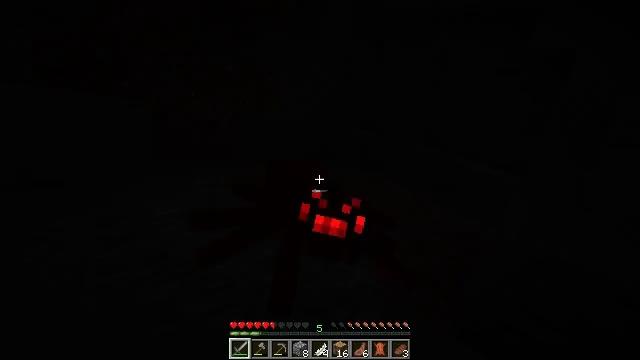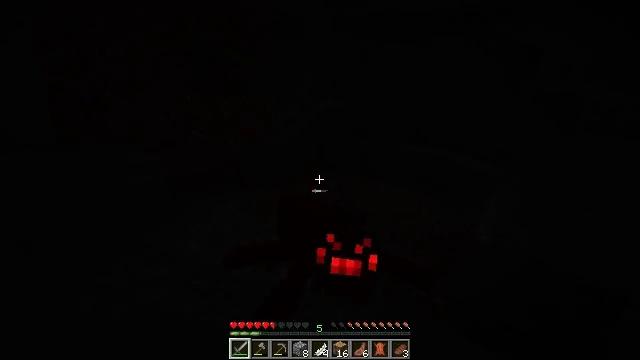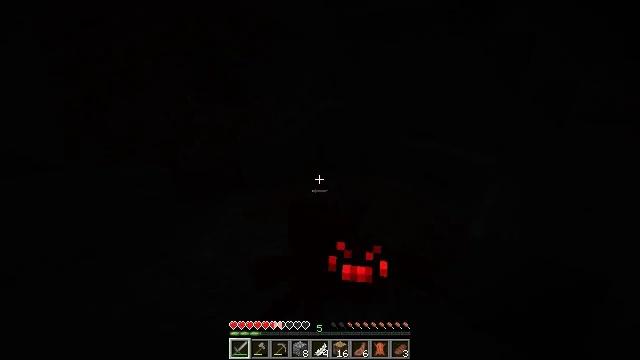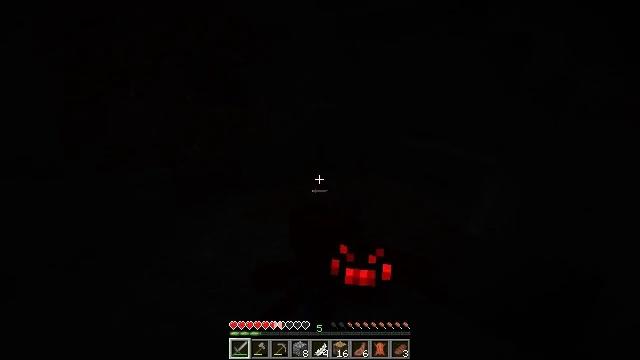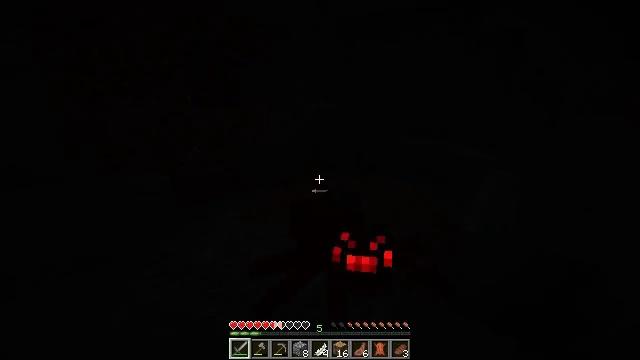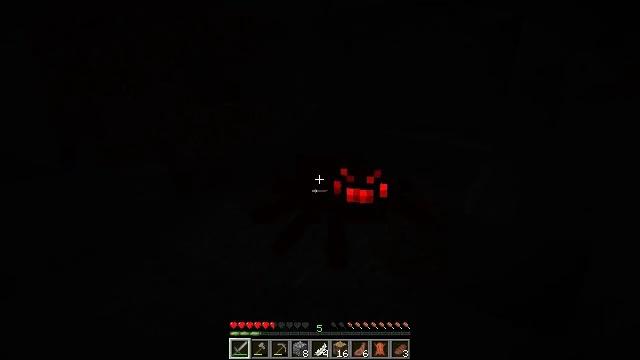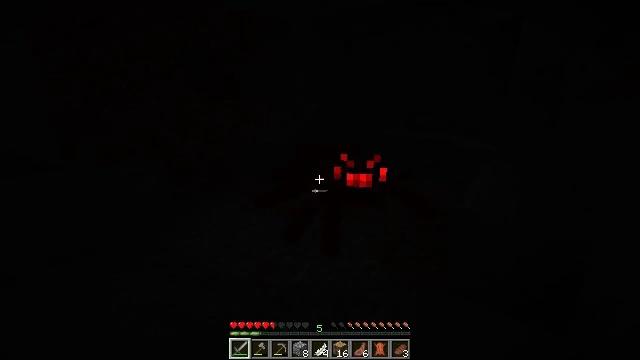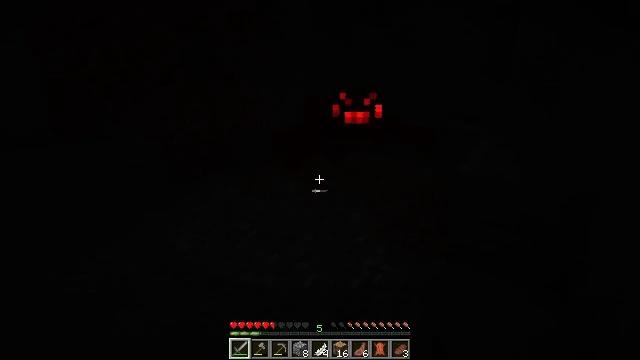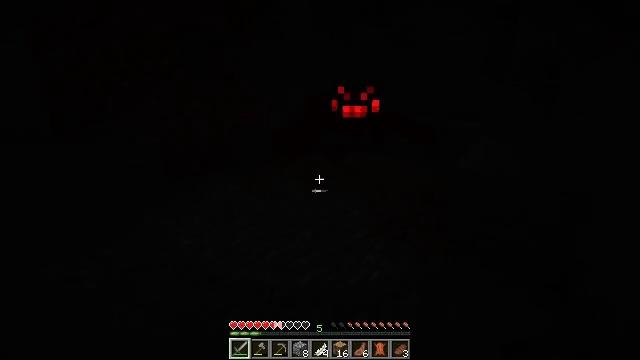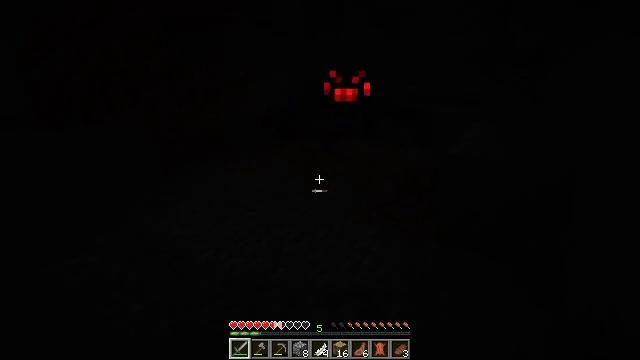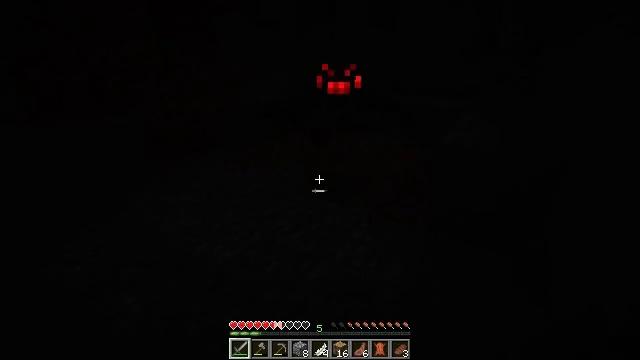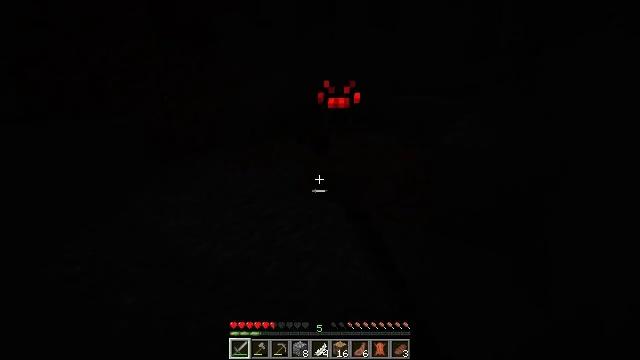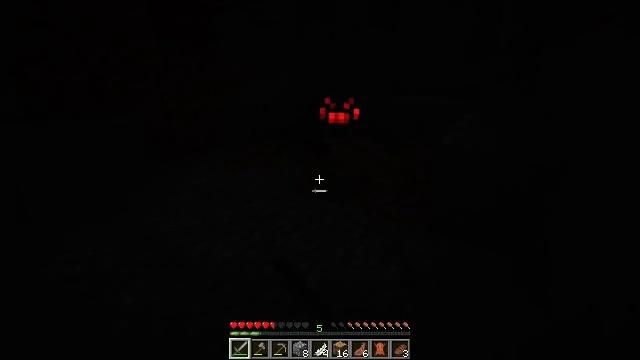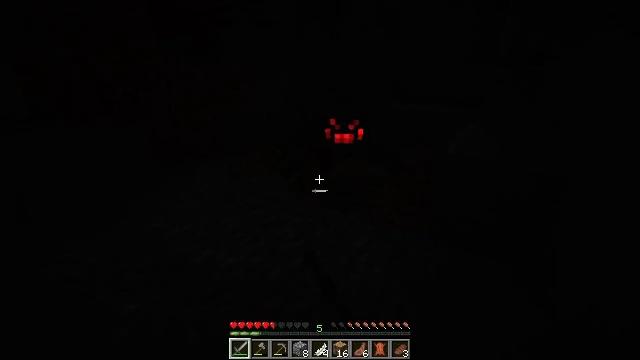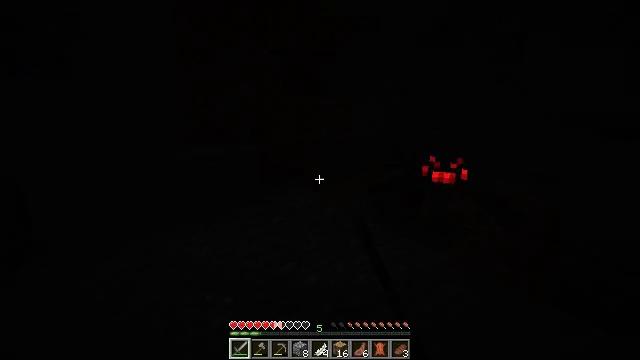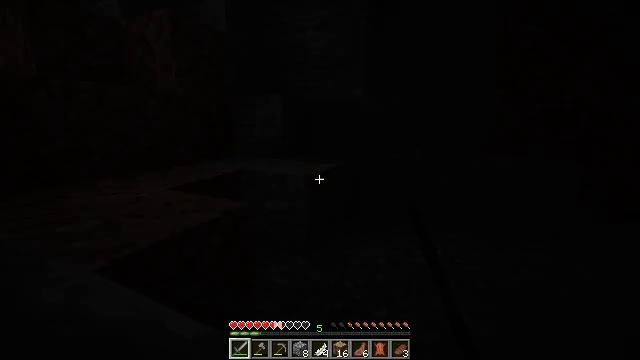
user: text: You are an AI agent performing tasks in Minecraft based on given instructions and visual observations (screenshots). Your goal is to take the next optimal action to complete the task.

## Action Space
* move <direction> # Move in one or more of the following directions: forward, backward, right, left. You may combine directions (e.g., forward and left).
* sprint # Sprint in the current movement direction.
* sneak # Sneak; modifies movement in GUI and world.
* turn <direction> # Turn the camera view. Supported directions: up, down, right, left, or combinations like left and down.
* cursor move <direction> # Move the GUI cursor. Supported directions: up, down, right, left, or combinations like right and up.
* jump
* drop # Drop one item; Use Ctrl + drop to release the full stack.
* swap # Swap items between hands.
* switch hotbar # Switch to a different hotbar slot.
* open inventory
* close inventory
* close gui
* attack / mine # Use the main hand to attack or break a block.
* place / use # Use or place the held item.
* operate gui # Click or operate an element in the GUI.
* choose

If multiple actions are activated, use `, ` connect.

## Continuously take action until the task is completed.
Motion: motion action
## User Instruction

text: Break the infested stone to clear it out.
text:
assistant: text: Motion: no_op
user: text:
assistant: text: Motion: attack / mine
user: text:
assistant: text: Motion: attack / mine
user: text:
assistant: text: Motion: attack / mine
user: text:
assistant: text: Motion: attack / mine
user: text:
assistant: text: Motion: no_op
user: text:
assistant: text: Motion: no_op
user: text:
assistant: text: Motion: no_op
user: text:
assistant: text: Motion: turn right and down
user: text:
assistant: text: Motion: turn right and down, attack / mine
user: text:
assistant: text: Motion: attack / mine
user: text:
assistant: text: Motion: attack / mine
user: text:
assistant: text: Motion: turn up, attack / mine
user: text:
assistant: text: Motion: turn left and up
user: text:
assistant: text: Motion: move forward, turn left and up
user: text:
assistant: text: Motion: no_op